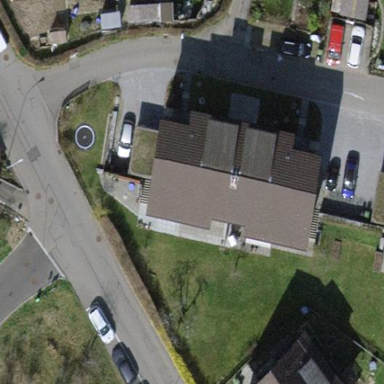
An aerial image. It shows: Semi-detached house.